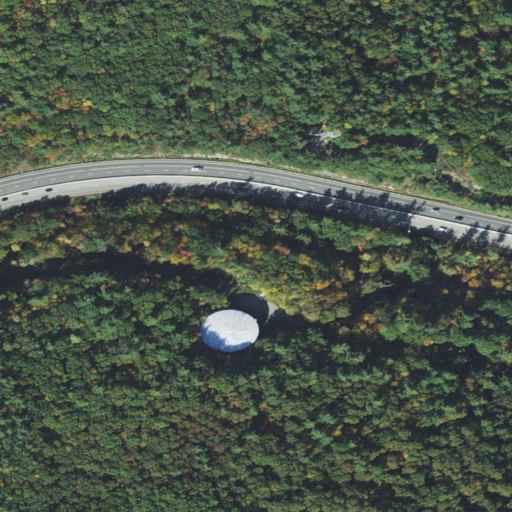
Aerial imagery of mountain in Massachusetts named Monoosnoc Hills containing mixed forest, deciduous forest, medium intensity development, high intensity development, barren land, open development, and low intensity development